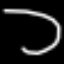
Label: frog